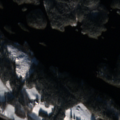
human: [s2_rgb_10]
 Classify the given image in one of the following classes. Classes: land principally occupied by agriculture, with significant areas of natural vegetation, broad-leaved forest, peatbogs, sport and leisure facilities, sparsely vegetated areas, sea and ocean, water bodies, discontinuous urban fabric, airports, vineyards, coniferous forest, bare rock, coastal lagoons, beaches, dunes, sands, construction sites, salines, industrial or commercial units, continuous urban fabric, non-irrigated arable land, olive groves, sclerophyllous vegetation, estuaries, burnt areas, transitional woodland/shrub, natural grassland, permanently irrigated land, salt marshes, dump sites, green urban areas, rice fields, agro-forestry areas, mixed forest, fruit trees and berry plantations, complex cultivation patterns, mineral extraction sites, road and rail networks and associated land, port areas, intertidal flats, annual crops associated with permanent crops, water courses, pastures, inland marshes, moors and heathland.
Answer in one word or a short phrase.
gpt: land principally occupied by agriculture, with significant areas of natural vegetation, coniferous forest, mixed forest, water bodies